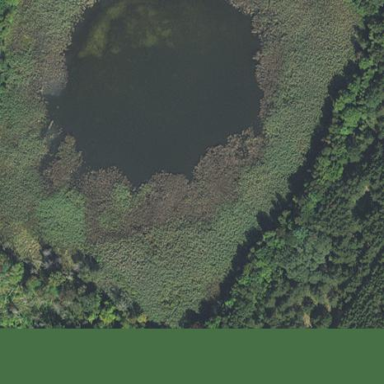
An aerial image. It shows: Pond with natural water.